Question: If I have a DOM structure like this:
'''
<li>
<a>
<h2></h2>

<p></p>
<button></button>
</a>
</li>
'''
And I want the image to be perfectly round, how would I achieve that? I tried using the following after looking at <URL>:
'''
.circle-box {
width: 70%;
height: 0;
margin-top: 10px;
padding-bottom: 70%;
border-radius: 50%;
}
'''
But using that I get no image at all because of the 'height: 0;', but if I remove that then I get a vertical oval image where only half the image is rounded, like this:

How do I fix this?
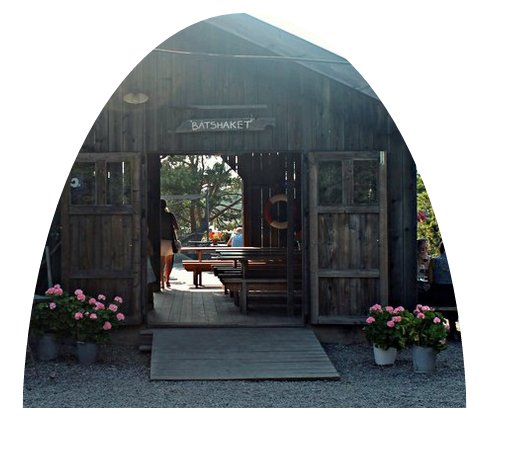
Answer: This can be done using 'border-radius' . But you'll have to set equal height and width of the image and give border-radius only for top and right.
Demo: <URL>
CSS:
'''
img {
border-radius:50% 50% 0 0;
height:600px; //sample
width:600px; //sample
}
'''
HTML:
'''
<img src="http://www.lorempixel.com/600/600/sports/1/" />
'''
In case of unequal width and height of image, you can replace 'img' with a 'div' and then set the image as the background.
CSS:
'''
div {
width:500px;
height:500px;
border-radius:50% 50% 0 0;
background-image:url("http://www.lorempixel.com/600/400/sports/1/");
background-repeat:no-repeat;
background-size:cover;
}
'''
Demo: <URL>